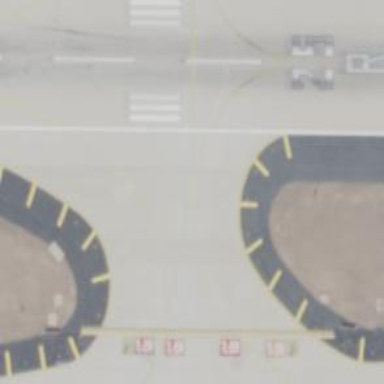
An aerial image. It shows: Image of taxiway at airport.